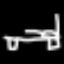
Label: bed